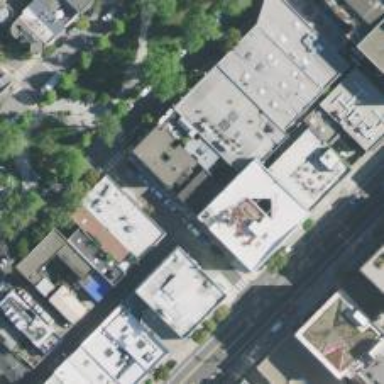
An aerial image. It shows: Building that is place of worship.